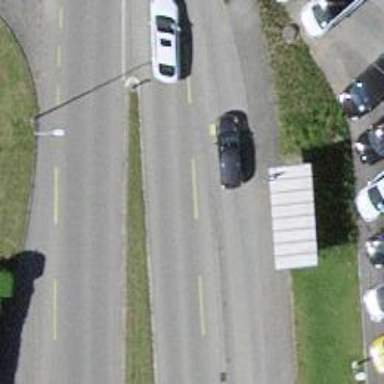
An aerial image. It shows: Tertiary road with designated cycle lane.